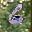
Label: 6